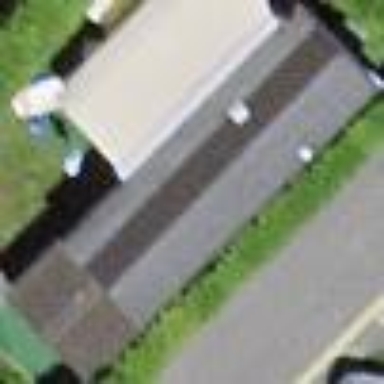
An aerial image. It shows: Static caravan.